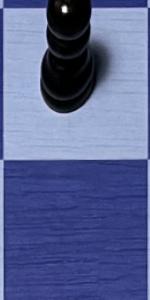
Label: Empty